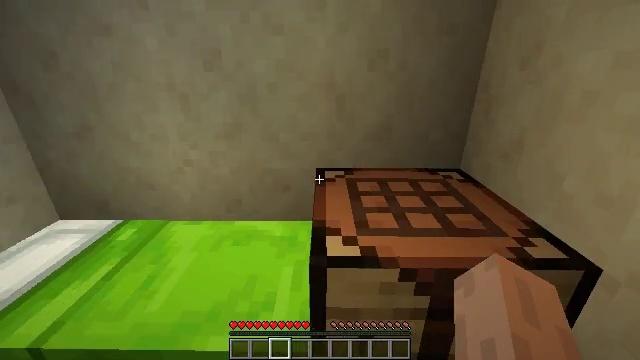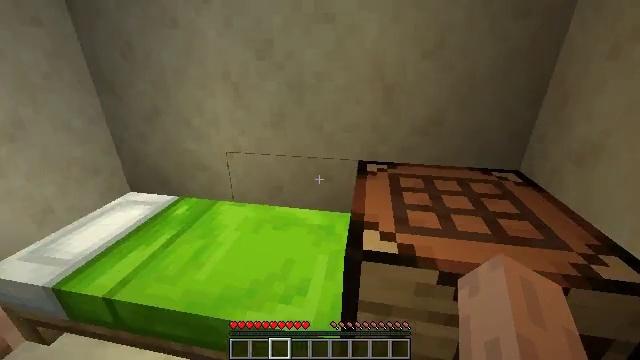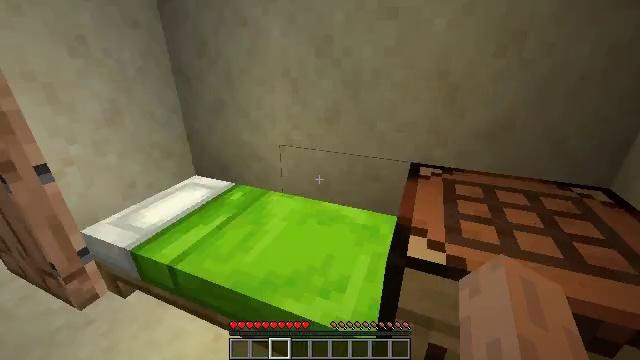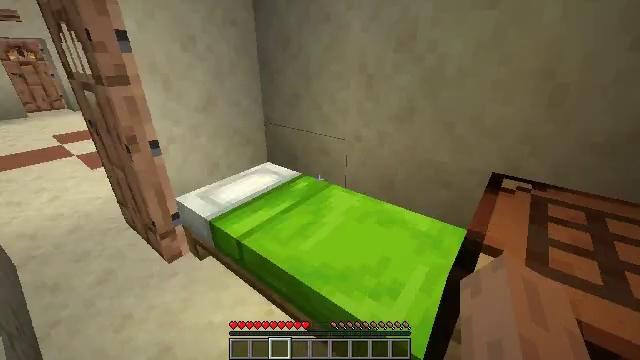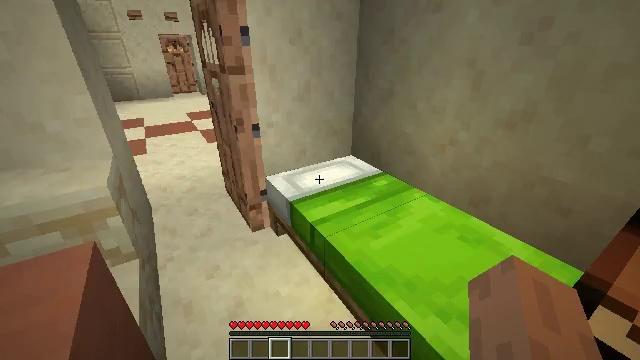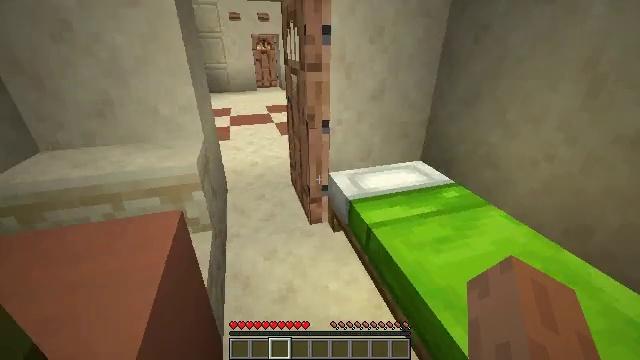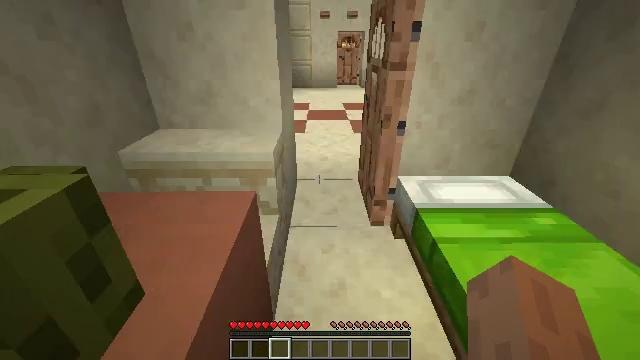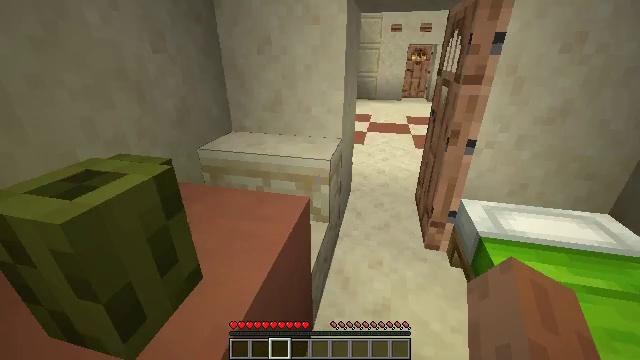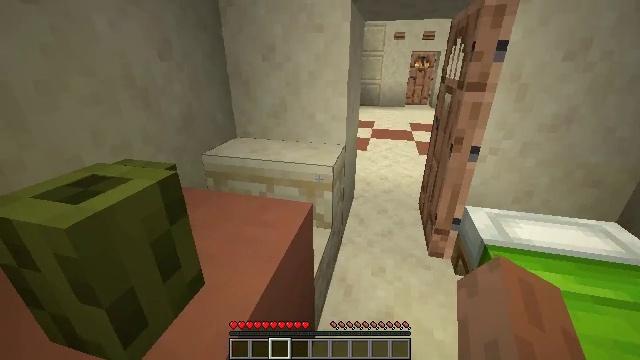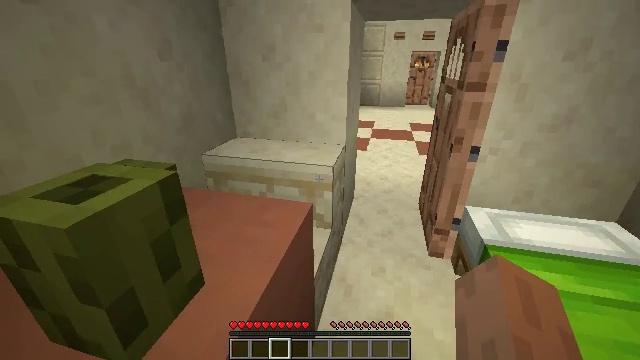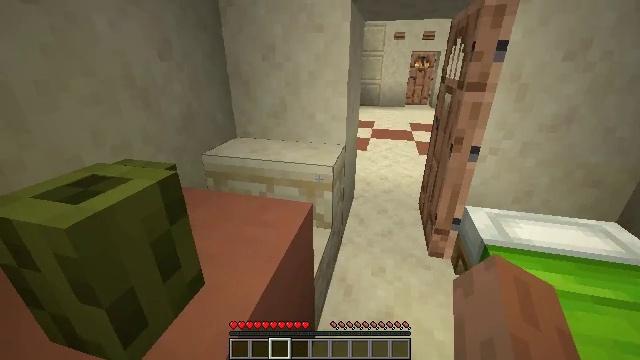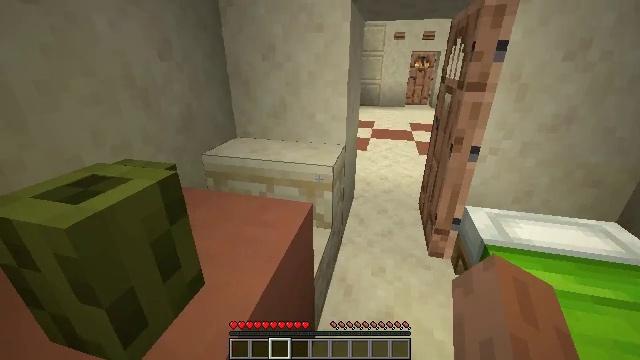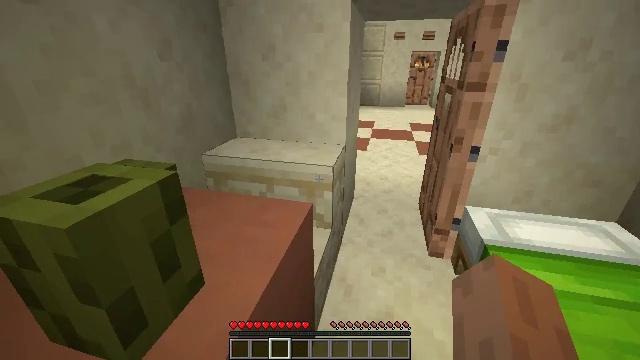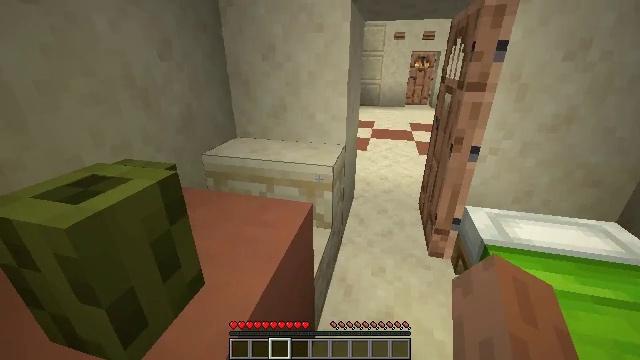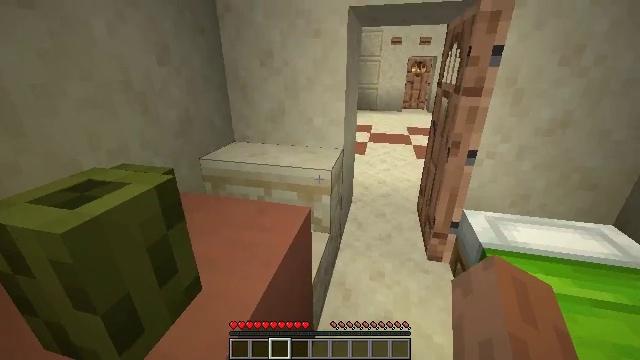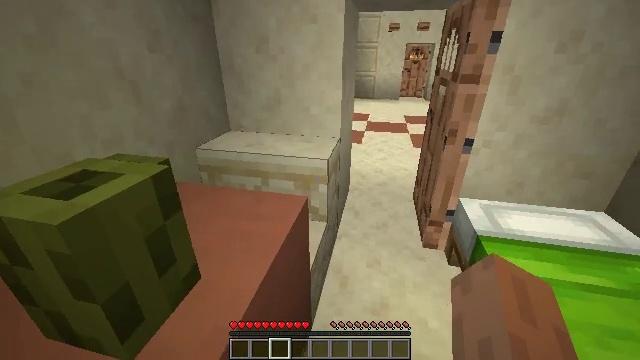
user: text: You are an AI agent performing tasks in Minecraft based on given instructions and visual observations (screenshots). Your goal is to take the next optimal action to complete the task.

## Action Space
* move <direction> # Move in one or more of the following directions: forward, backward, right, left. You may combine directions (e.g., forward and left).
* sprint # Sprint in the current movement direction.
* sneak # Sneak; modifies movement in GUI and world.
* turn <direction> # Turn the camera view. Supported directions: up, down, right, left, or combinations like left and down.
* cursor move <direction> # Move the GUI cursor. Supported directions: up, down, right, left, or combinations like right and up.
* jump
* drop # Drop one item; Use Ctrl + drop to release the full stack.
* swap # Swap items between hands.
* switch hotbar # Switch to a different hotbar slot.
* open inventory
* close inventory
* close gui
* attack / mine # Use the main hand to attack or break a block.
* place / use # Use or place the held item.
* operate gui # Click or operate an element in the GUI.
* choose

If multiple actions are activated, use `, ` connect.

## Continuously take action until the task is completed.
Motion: motion action
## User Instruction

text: Mine underwater sea pickle.
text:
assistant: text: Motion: turn left and down, attack / mine
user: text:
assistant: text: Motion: turn left, attack / mine
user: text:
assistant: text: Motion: turn left, attack / mine
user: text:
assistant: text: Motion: turn left and down, attack / mine
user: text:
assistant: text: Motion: turn left, attack / mine
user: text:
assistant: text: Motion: turn left, attack / mine
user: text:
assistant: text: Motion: turn left and up, attack / mine
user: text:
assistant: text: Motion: turn up, attack / mine
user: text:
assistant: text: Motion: attack / mine
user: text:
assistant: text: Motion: attack / mine
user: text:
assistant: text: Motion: attack / mine
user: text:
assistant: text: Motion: attack / mine
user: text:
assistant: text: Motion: attack / mine
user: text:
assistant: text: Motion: attack / mine
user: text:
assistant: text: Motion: turn down, attack / mine
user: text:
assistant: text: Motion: turn down, attack / mine
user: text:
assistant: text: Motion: turn left, attack / mine
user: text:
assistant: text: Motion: turn left and down, attack / mine
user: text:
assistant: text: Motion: turn left, attack / mine
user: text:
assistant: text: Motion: turn left, attack / mine
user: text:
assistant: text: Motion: attack / mine
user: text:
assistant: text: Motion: turn left, attack / mine
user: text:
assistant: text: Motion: turn left, attack / mine
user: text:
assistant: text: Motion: attack / mine
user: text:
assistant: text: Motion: attack / mine
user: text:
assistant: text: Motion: attack / mine
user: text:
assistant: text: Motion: turn right, attack / mine
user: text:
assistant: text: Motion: turn right, attack / mine
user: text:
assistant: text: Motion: turn right, attack / mine
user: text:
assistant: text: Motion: turn right, attack / mine